Question: I would like to add frequencies on a second y-axis to a ridgeline plot using 'ggplot2' and 'ggridges'
I found a tutorial adding the frequencies as numbers with 'geom_text' (<URL>, however, I would prefer to add them as a second y-axis.
Of course I very appreciate solutions outside 'ggridges' to get a similar plot.
'''
library(ggplot2)
library(ggridges)
library(lubridate)
# datapoints
data_timepoint <- data.frame(type=factor(c("A","B","C","D")),
start=as.Date(c("1990-01-01","2000-01-01","2010-01-01","2012-01-01")),
stop=as.Date(c(rep("2022-01-01",4))))
# frequencies
data_freq <- data.frame(type=c("A","A","B","C","D","D","D"),
year=ymd(year(as.Date(c("1991-01-01","1991-01-01","2005-01-01","2016-01-01","2013-01-01","2013-01-01","2015-01-01"))),truncated=2L))
# plot
ggplot(data_timepoint) +
geom_rect(aes(xmin=start, xmax=stop,
ymin=type, ymax=as.numeric(type)+0.9), fill="lightblue") +
geom_density_ridges(data=data_freq, aes(x=year,y=type),stat = "binline",
bins = 1, scale = 0.95, draw_baseline = FALSE, alpha=.5, binwidth=10,center=20) +
scale_x_date(date_breaks = "1 year",date_labels = "%Y") +
theme(axis.text.x = element_text(angle = 90),
axis.text.y = element_text(vjust = -2)) +
labs(title="",y="Type",x="Year")
'''

<URL>
<URL>
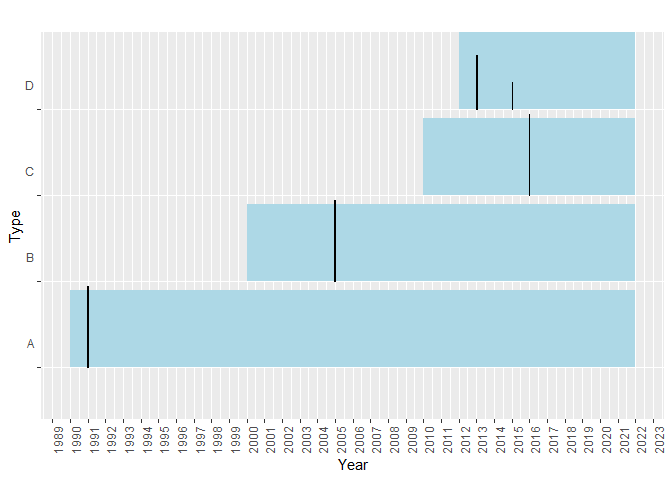
Answer: You technically don't really have a secondary y axis - you just want to show frequency instead of density. You can generally show frequency by using '..count..' or with newer syntax 'after_stat(count)' as your y aesthetic. ggridges doesn't seem to have count as a computed stat - therefore maybe fake your ggridges look with facets.
The example is adapted from ?geom_density_ridges
'''
library(ggplot2)
## swap x and y
ggplot(diamonds, aes(price)) +
## use y = after_stat(count) to show your frequency
geom_density(aes(y =after_stat(count))) +
## change the y axis position to the right
scale_y_continuous(expand = c(0.01, 0), position = "r") +
scale_x_continuous(expand = c(0.01, 0)) +
## add facet, and put label to the left
facet_wrap(~cut, ncol = 1, strip.position = "l")
'''

<URL>
If you go a step further, and let the facets overlap (which is the principle of a ridge plot: overlapping facets of a density plot), you will see that by adding an axis guide to a classic ridge plot, there will be overlap of those guides between the ridges (your facets). This doesn't look good.
This is irrespective of your stat, and will also happen with stat = "binline"
'''
p <- ggplot(diamonds, aes(price)) +
geom_density(aes(y = ..count..)) +
scale_y_continuous(expand = c(0.01, 0), position = "r") +
scale_x_continuous(expand = c(0.01, 0)) +
facet_wrap(~cut, ncol = 1, strip.position = "l") +
## let the facets overlap (make background and strip transparent)
theme(panel.spacing.y = unit(-.3, "in"),
strip.background = element_blank(),
panel.background = element_blank(),
panel.grid.major = element_blank())
cowplot::stamp_bad(p)
'''

To add your desired rectangle annotation, your approach is perfectly fine. Is the data actually structured as in your example or have you just created the second frame beforehand based on the first one? (This would be excellent and well done doing so)
Few more comments in the code
'''
ggplot() +
## use different y - slightly depending on your desired look
geom_rect(data = data_timepoint, aes(xmin=start, xmax=stop, ymin=0, ymax=1), fill="lightblue") +
geom_histogram(data= data_freq, aes(year)) +
## added pretty labels
scale_y_continuous(expand = c(0, 0), position = "r", breaks = scales::breaks_pretty(n = 2)) +
## keep x as date
scale_x_date(expand = c(0, 0)) +
facet_wrap(~type, ncol = 1, strip.position = "l")
'''
<URL>